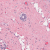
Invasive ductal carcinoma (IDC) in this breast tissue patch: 0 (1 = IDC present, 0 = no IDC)